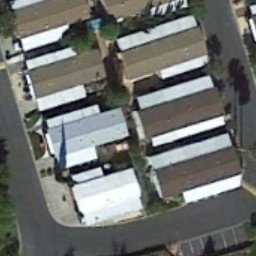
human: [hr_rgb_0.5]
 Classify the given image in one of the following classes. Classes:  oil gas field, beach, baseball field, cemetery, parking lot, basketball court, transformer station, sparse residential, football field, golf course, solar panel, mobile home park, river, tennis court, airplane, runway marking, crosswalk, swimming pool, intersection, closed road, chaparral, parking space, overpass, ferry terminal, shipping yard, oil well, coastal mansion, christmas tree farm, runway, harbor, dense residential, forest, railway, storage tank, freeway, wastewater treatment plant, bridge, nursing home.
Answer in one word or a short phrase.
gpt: mobile home park